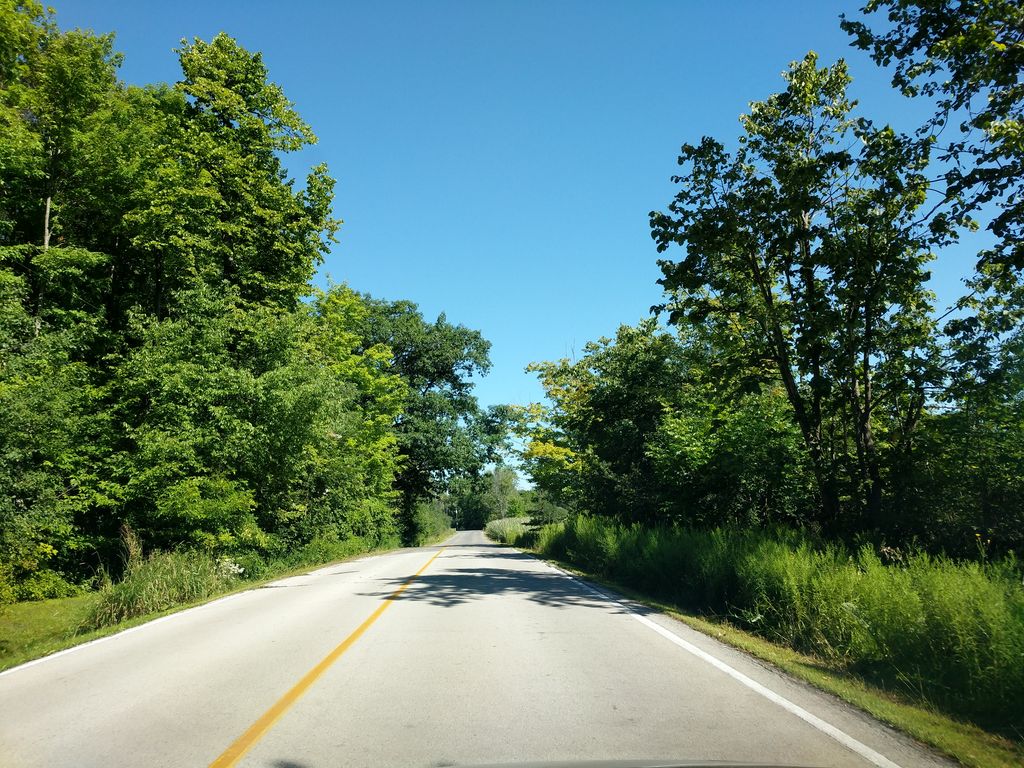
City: toronto